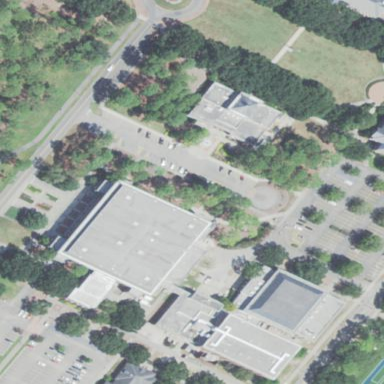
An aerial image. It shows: View of university building.